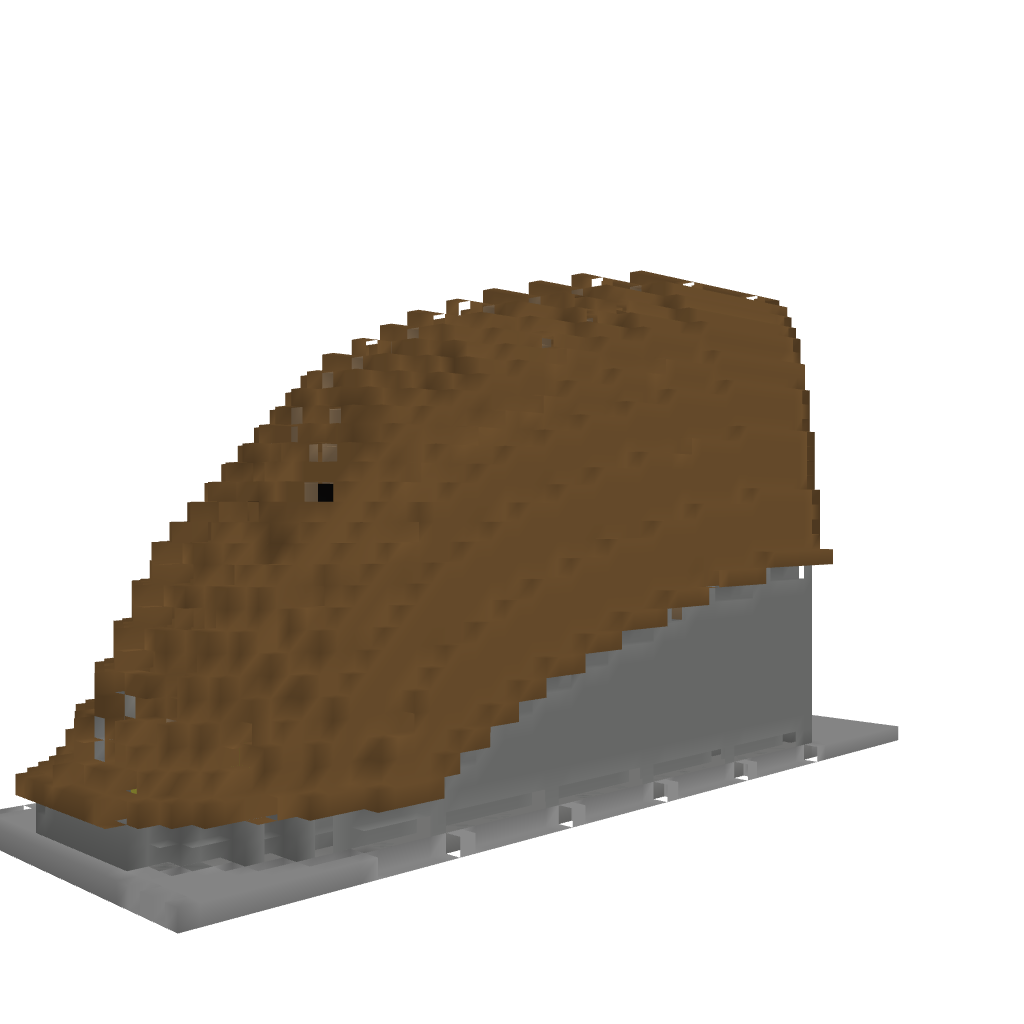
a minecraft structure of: ye olde house